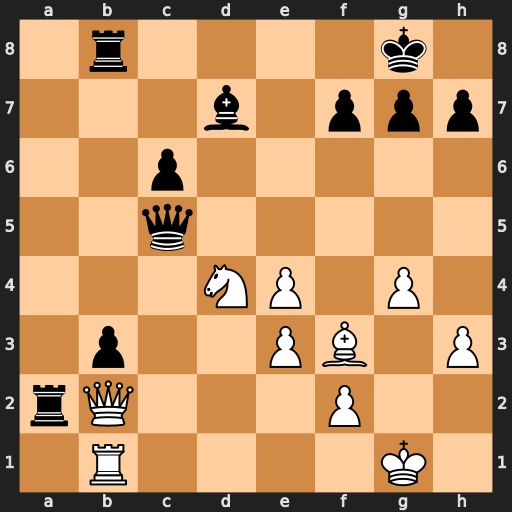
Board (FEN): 1r4k1/3b1ppp/2p5/2q5/3NP1P1/1p2PB1P/rQ3P2/1R4K1
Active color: w
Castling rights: -
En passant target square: -
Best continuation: Qxa2 bxa2 Rxb8+ Qf8 Rxf8+